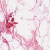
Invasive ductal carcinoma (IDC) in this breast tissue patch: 0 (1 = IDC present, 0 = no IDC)